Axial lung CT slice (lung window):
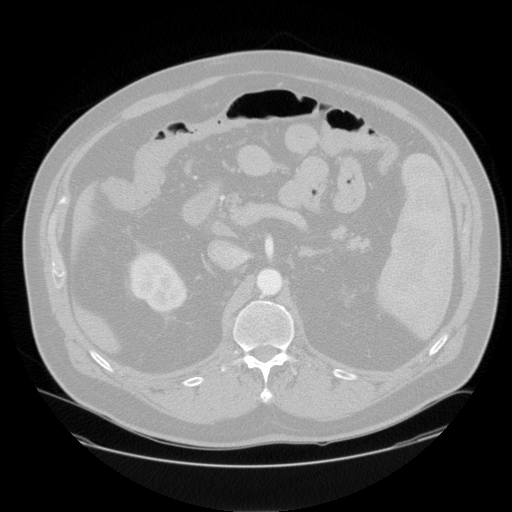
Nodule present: no